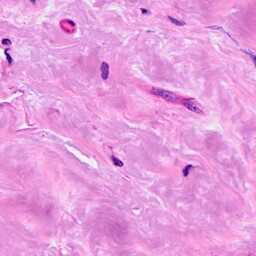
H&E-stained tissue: Breast